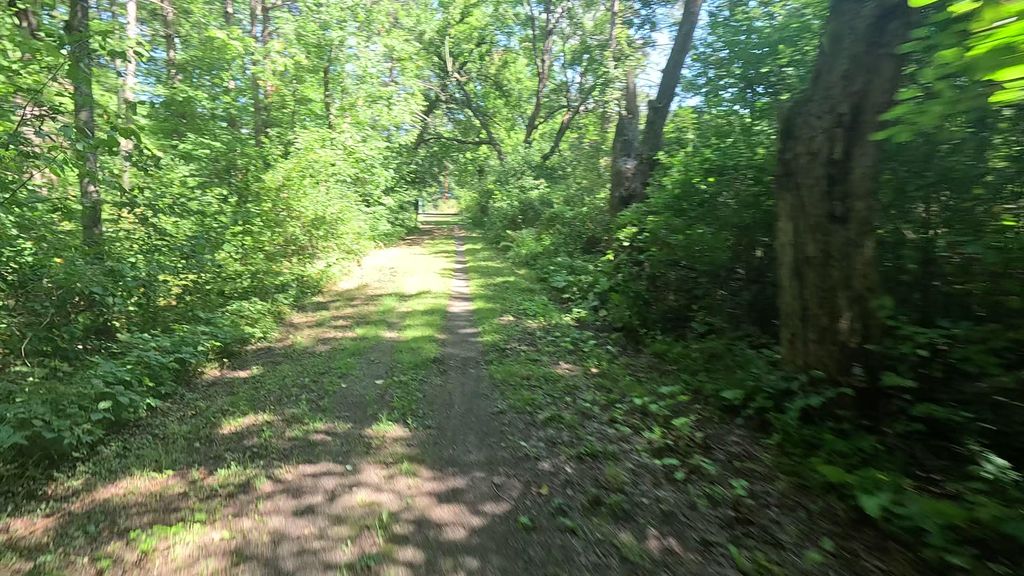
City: ottawa-gatineau